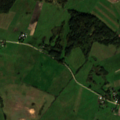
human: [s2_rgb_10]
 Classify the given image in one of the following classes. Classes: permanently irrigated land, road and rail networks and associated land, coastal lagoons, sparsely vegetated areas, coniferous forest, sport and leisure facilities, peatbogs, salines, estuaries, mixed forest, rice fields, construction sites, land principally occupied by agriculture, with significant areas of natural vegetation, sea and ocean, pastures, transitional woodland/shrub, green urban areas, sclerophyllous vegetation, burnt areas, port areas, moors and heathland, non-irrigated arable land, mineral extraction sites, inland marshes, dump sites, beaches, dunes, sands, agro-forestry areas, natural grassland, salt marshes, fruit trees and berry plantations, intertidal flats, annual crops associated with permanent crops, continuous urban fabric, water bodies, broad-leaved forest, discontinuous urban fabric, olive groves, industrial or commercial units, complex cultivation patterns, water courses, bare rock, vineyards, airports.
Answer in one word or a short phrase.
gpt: non-irrigated arable land, land principally occupied by agriculture, with significant areas of natural vegetation